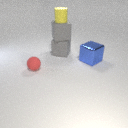
large gray rubber cube below small yellow rubber cylinder